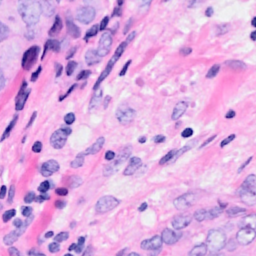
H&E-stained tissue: Breast